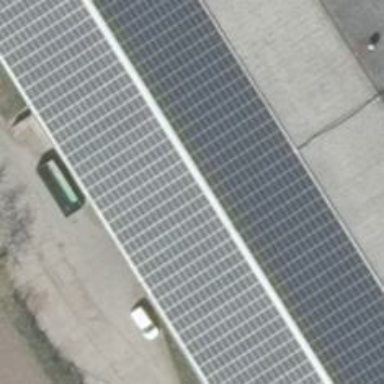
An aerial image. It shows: Solar photovoltaic panel generator producing electricity as small installation.